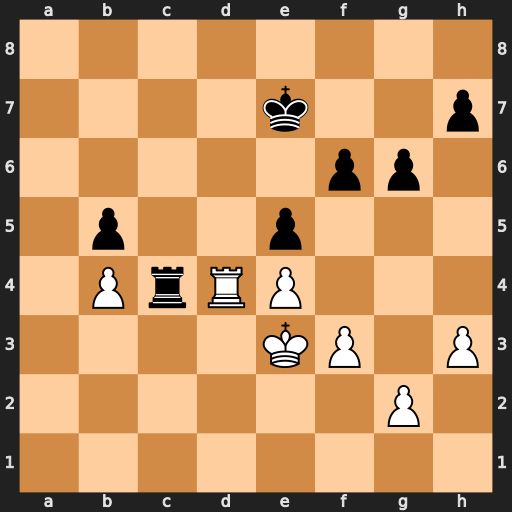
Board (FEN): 8/4k2p/5pp1/1p2p3/1PrRP3/4KP1P/6P1/8
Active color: w
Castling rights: -
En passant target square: -
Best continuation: Rxc4 bxc4 Kd2 Kd6 Kc3 Kc6 Kxc4